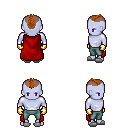
a pixel art fantasy rpg character, male body template, dark elf, purple skin, red cape, teal pants, brunette short mohawk hairstyle, gold gloves, white slippers, four views (front, back, left, right), 2x2 character sprite sheet, small pixel art, hard edges, no anti-aliasing